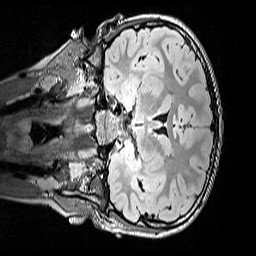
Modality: FLAIR
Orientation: coronal
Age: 9
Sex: male
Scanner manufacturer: siemens
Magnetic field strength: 3 T
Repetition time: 5 s
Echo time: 0.388 s